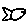
Label: fish